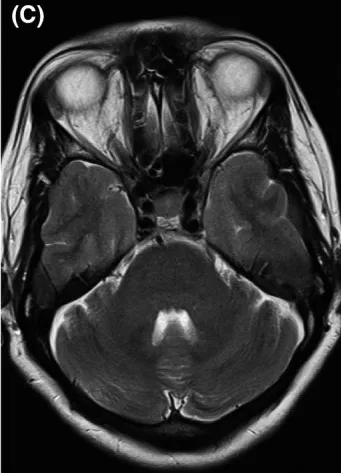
MRI head. Infratentorial. Compartment that appear normal.
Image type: radiology (mri)